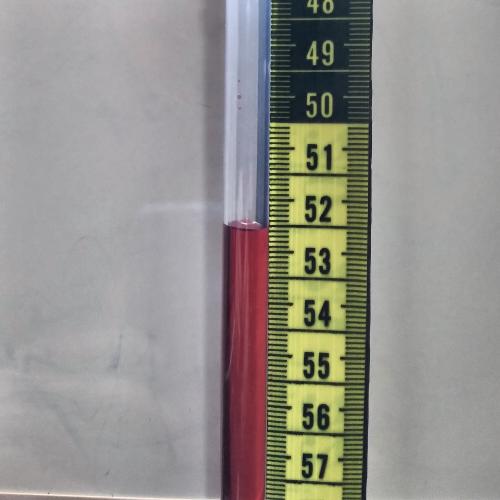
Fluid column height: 52.5 cm